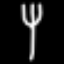
Label: fork